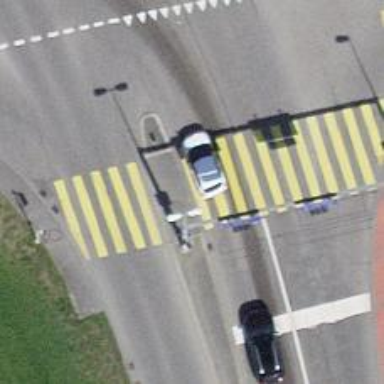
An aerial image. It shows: Kerb barrier.